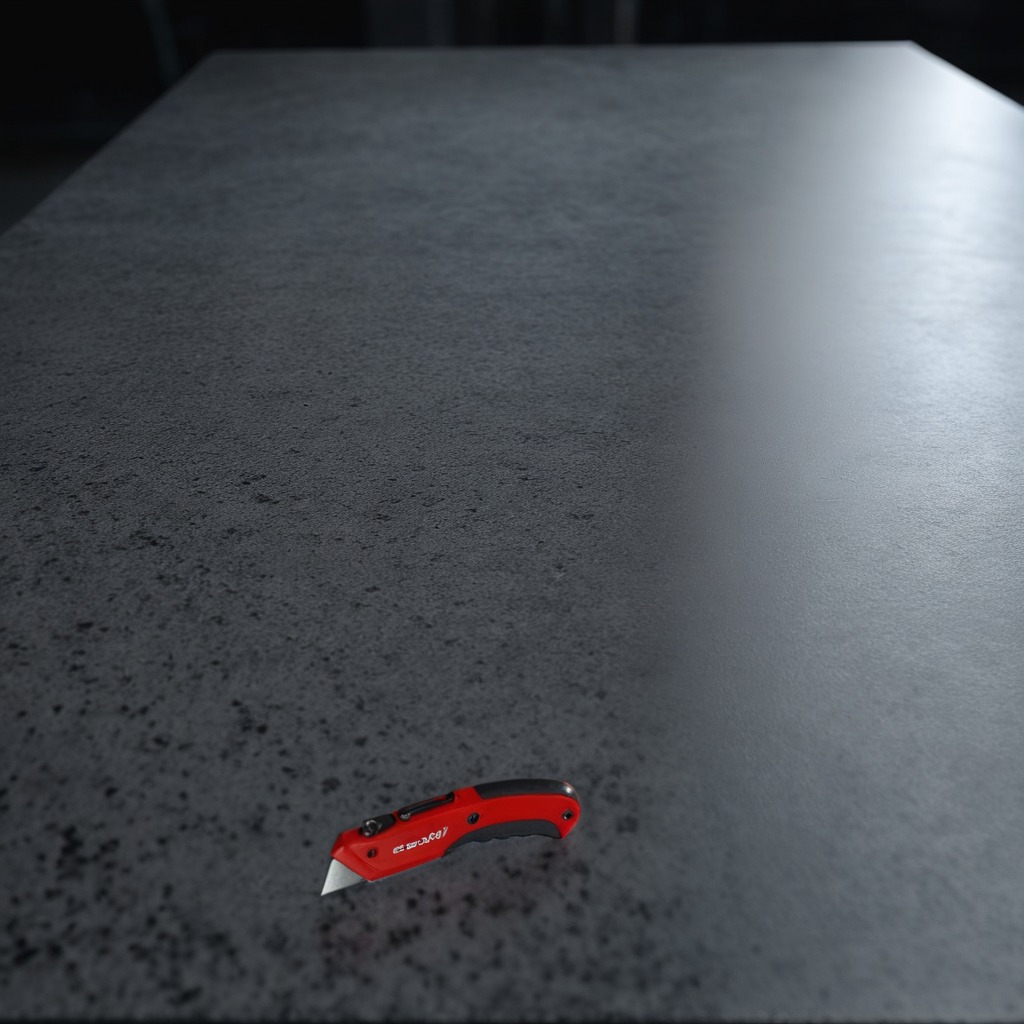
A utility knife is lying on a clean granite table inside a workshop at night dim ambient light soft shadows worn but